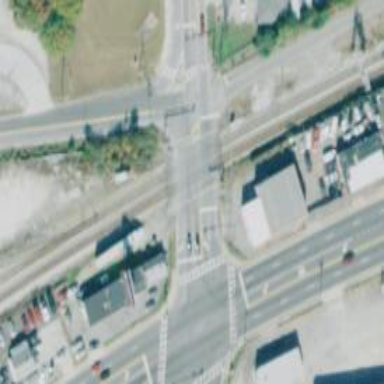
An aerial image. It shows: Level crossing with lights at railway intersection.